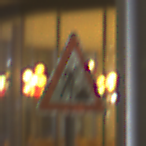
Verkehrszeichen: Arbeitsstelle
Umgebung: Outdoor, Urban
Tageszeit: Night
Wetter: PartlyCloudy
Licht: Artificial
Jahreszeit: NotSpecified
Kontrast: HighContrast